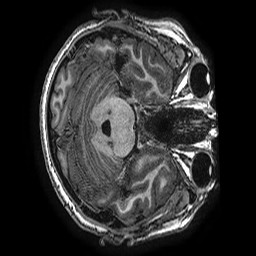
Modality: T1w
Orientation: axial
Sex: female
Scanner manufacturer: ge
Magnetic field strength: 3 T
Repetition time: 0.007644 s
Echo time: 0.003468 s